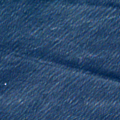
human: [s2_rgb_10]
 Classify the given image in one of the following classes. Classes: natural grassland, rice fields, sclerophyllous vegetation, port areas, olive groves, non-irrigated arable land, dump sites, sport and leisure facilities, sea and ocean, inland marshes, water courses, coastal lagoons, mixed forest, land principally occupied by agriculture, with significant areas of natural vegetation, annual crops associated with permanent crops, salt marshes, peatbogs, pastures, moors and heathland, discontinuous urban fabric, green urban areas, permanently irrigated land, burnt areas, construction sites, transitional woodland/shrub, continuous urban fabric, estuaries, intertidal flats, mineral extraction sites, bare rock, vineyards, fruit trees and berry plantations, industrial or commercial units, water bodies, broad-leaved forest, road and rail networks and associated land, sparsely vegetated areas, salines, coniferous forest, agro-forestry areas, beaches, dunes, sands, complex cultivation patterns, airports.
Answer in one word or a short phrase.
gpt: sea and ocean